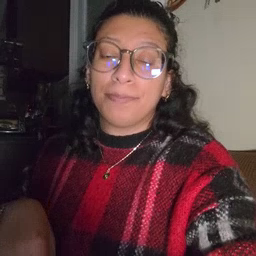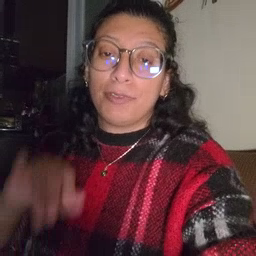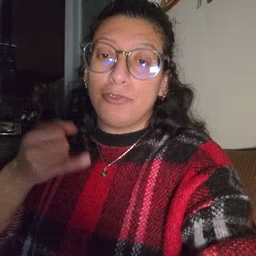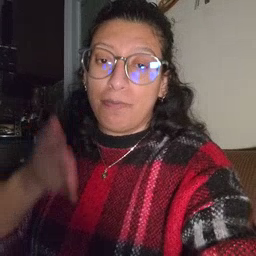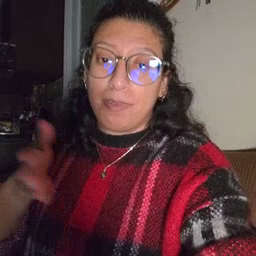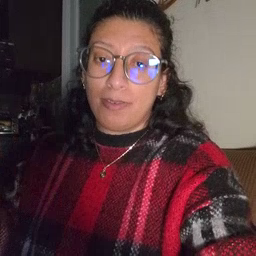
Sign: jeans